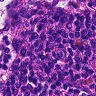
Metastatic tissue present: no